Question: I am having hard time with creating a stored procedure to insert/update the selected records from an Oracle database to a SQL Server database using BizTalk.
'''
ALTER PROCEDURE [dbo].[uspInsertorUpdateINF]
@dp_id char(32),
@dv_id char(32),
@em_number char(12),
@email varchar(50),
@emergency_relation char(32),
@option1 char(16),
@status char(20),
@em_id char(35),
@em_title varchar(64),
@date_hired datetime
AS
BEGIN
SET NOCOUNT ON;
MERGE [dbo].[em] AS [Targ]
USING (VALUES (@dp_id, @dv_id , @em_number, @email, @emergency_relation, @option1, @status, @em_id, @em_title, @date_hired))
AS [Sourc] (dp_id, dv_id, em_number, email, emergency_relation, option1, status, em_id, em_title, date_hired)
ON [Targ].em_id = [Sourc].em_id
WHEN MATCHED THEN
UPDATE
SET dp_id = [Sourc].dp_id,
dv_id = [Sourc].dv_id,
em_number = [Sourc].em_number,
email = [Sourc].email,
emergency_relation = [Sourc].emergency_relation,
option1 = [Sourc].option1,
status = [Sourc].status,
em_title = [Sourc].em_title,
date_hired = [Sourc].date_hired
WHEN NOT MATCHED BY TARGET THEN
INSERT (dp_id, dv_id, em_number, email, emergency_relation, option1, status, em_id, em_title,date_hired)
VALUES ([Sourc].dp_id, [Sourc].dv_id, [Sourc].em_number, [Sourc].email, [Sourc].emergency_relation, [Sourc].option1, [Sourc].status, [Sourc].em_id, [Sourc].em_title, [Sourc].date_hired);
END;
'''
I am getting an error:
> WcfSendPort_SqlAdapterBinding_TypedProcedures_dbo_Custom" with URL "mssql://abc//def?". It will be retransmitted after the retry interval specified for this Send Port. Details:"System.Data.SqlClient.SqlException (0x80131904): Procedure or function 'uspInsertorUpdateINF' expects parameter '@dp_id', which was not supplied
I am mapping the values from the Oracle DB to SQL Server stored procedures using BizTalk maps

I am not sure why I get this error.
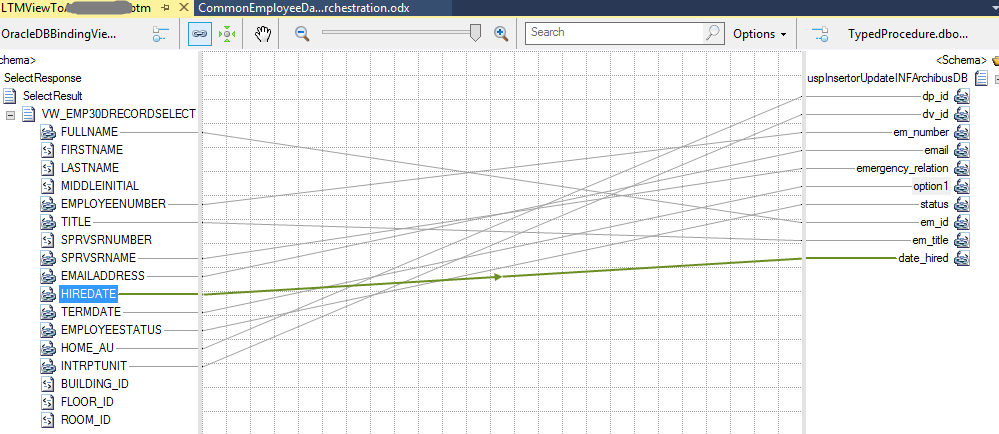
Answer: The procedure isn't getting the @dp_id parameter. The most likely cause of this is that the HOME_AU in the source message is empty/nil. You can check this several ways:
1. The Group Hub tab, query Suspended Instances, check the suspended instance's message, look for the value of the dp_id node
2. Turn on message tracking for the port(s)/orchestration(s) that process this message, and look in Tracked Message Events; this would show you successful messages (if there are any) as well, and may give you the source message.
3. Use SQL Server Profiler to check the actual procedure call, and check the value of the parameter that's getting passed as @dp_id. This could be used to diagnose a problem if you're not seeing anything unusual about HOME_AU/dp_id in in the XML.
Your most likely cause of this is the source data having a null or empty value for whatever is producing HOME_AU. If that's the case, you can specify '@dp_id char(30) = NULL', or whatever default value you want it to have in your stored procedure definition.
Also, FYI - you will generally get better performance (and greater flexibility) using Table Valued Parameters in your stored procedures from BizTalk. Especially since, in this case, you're trying to build a table out of the parameters (using a VALUES clause) in your procedure anyway.